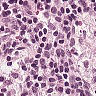
Metastatic tissue present: no